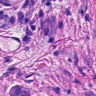
Metastatic tissue present: yes